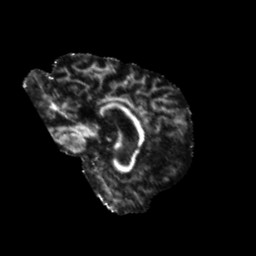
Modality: FA
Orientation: sagittal
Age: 66
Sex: female
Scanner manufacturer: siemens
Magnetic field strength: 3 T
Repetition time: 5.25 s
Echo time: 0.08 s